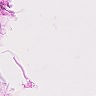
Metastatic tissue present: no